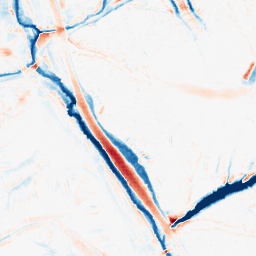
Category: morphological
Decomposition family: morphological
Decomposition parameters: operation: average
size: 10
Upsampling method: sinc_blackman
Upsampling parameters: scale: 2
kernel_size: 4
Upsampling scale: 2